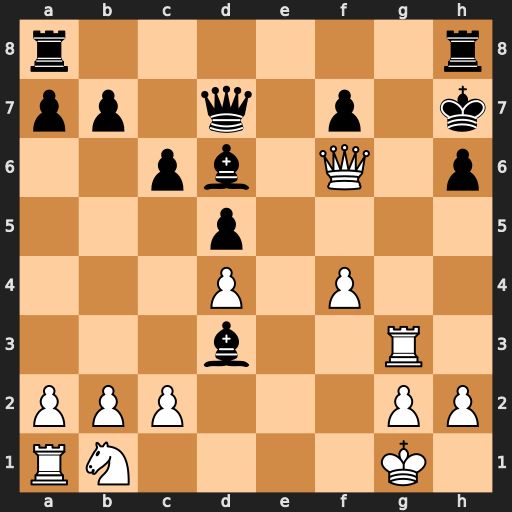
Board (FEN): r6r/pp1q1p1k/2pb1Q1p/3p4/3P1P2/3b2R1/PPP3PP/RN4K1
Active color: w
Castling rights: -
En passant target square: -
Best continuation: Rg7#